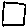
Label: square